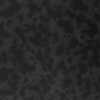
Label: not_dusty